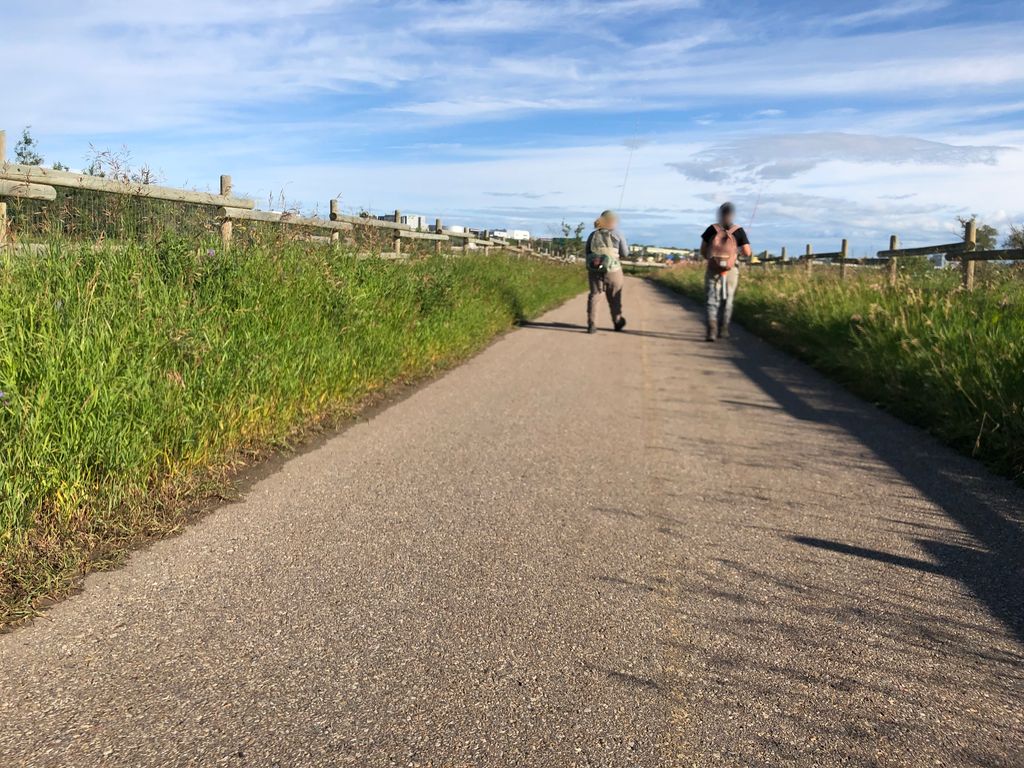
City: calgary